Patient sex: M
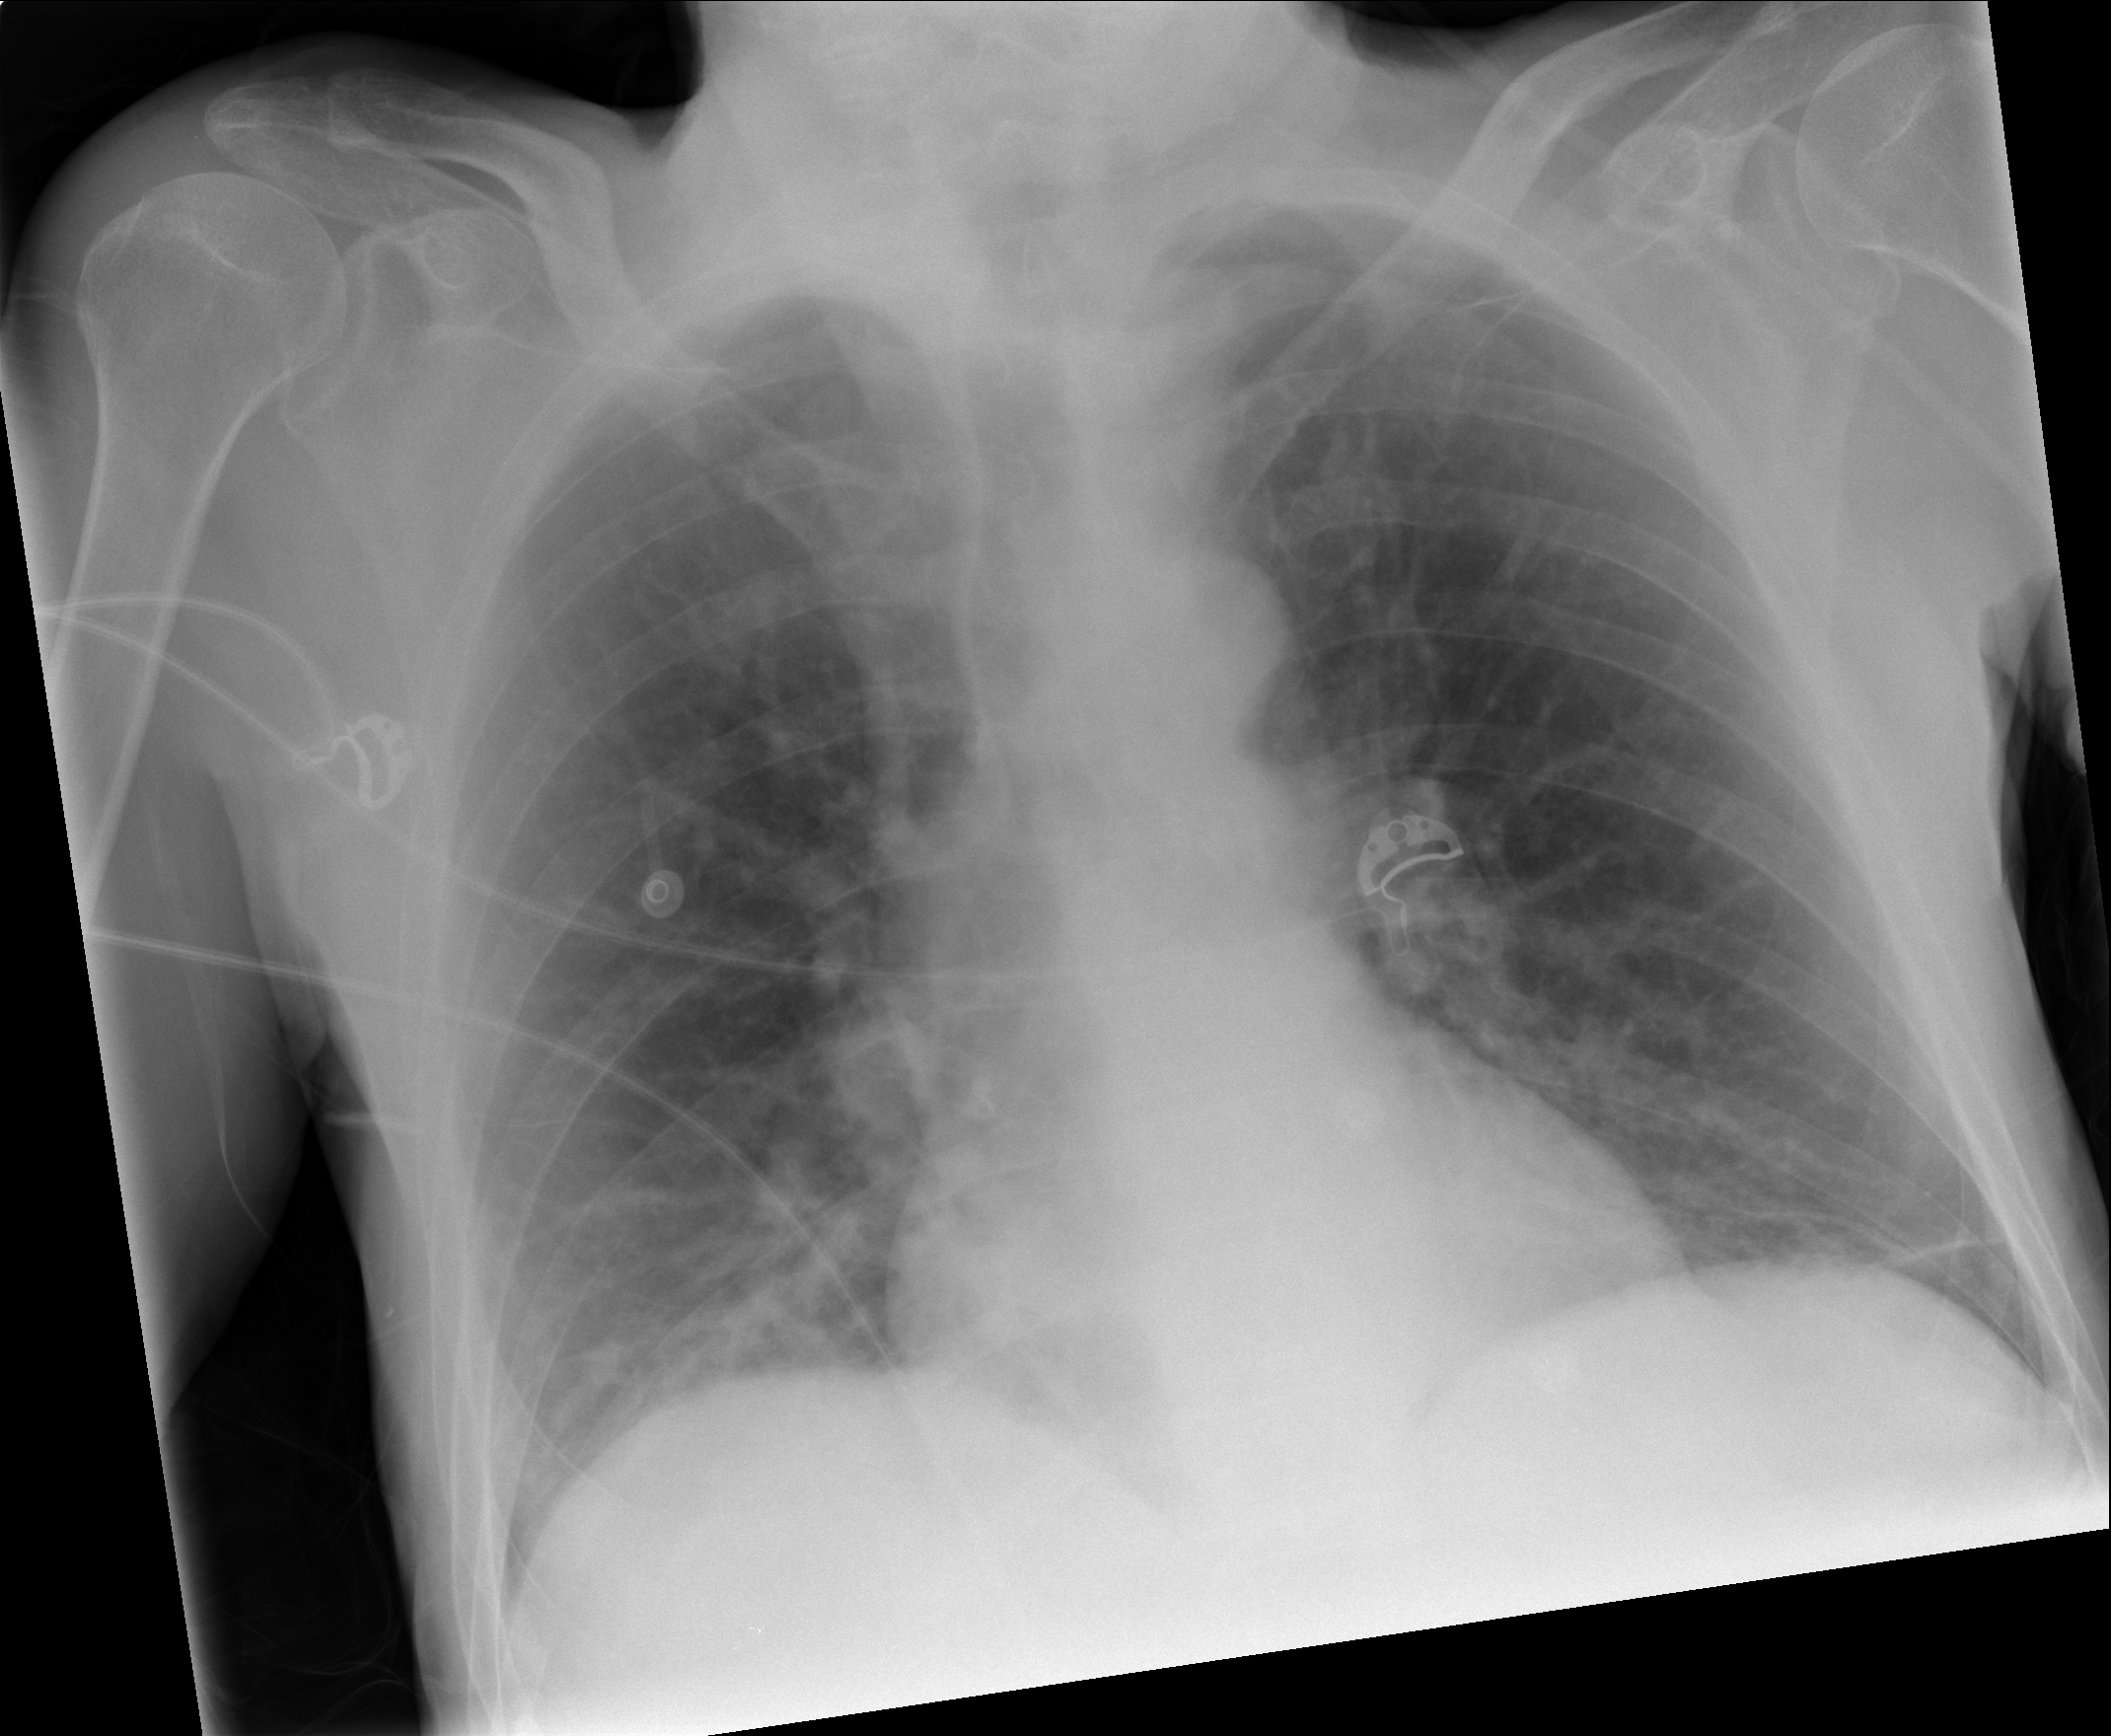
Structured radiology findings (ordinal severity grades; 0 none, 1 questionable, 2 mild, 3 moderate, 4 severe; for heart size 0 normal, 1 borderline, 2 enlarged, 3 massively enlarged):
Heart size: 0
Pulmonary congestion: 0
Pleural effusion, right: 0
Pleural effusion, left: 0
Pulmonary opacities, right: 0
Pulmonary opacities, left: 0
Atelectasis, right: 2
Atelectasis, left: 1